Question: I translated the necessary files for Dutch but apparently the runner still shows the error section in English.

I looked at both the runner and fb resource.xml but couldn't find the string 'Your form contains the following errors'.
I also have this entries in the properties-local.xml
'''
<property as="xs:string" name="oxf.fr.available-languages.orbeon.builder" value="nl en"/>
<property as="xs:string" name="oxf.fr.default-language.orbeon.builder" value="nl"/>
<property as="xs:string" name="oxf.fr.default-language.orbeon.*" value="nl"/>
<property as="xs:string" name="oxf.fr.default-language.*.*" value="nl"/>
'''
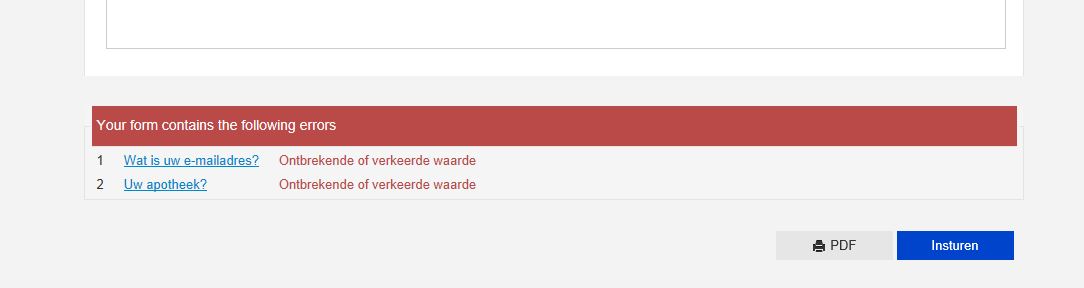
Answer: It depends which version you are using:
- <URL>